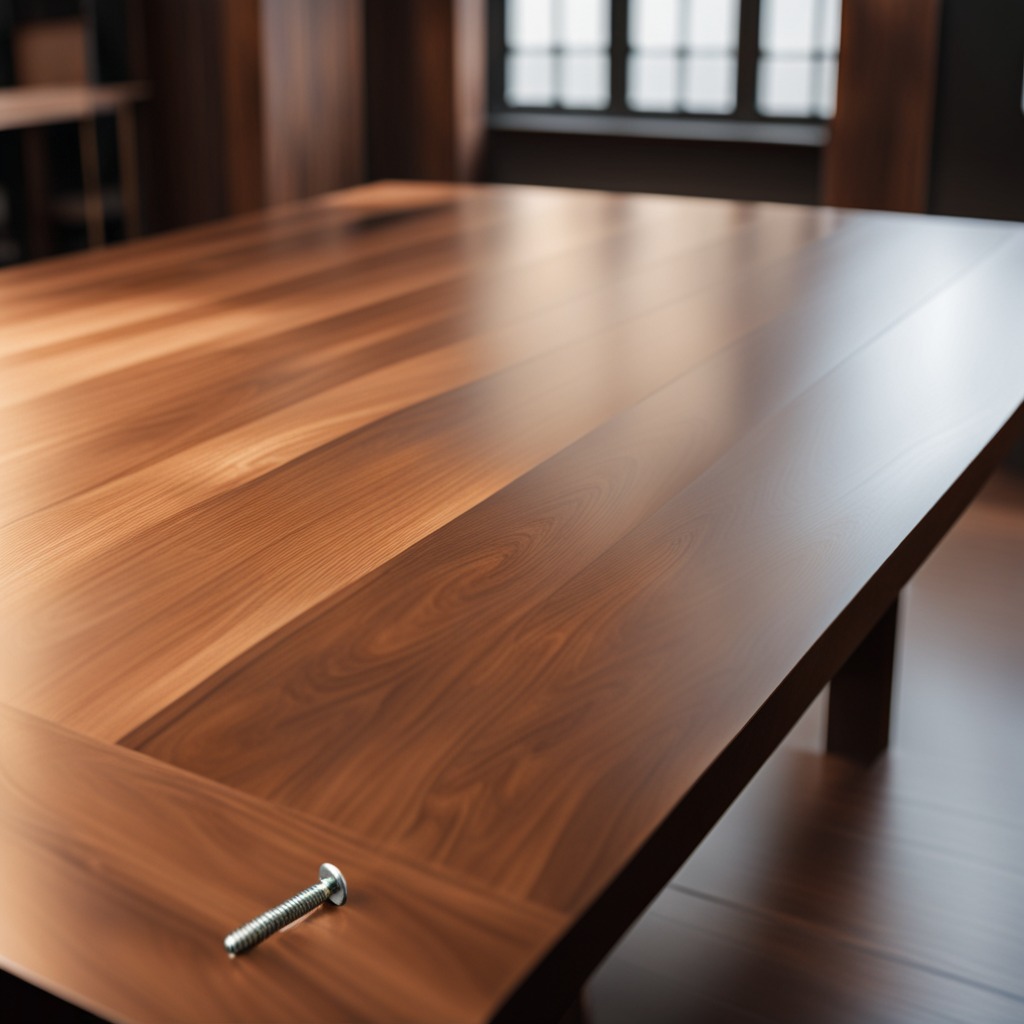
A metal screw is lying on the wooden table.